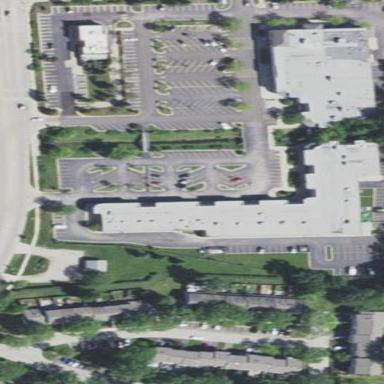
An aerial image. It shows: Retail building.